Question: My code is almost working, with one issue that I'm having a hard time fixing. Here is some code that I have simplified.
'''
<?php for($counter = 0; $counter < 5; $counter++)
{
?>
<button type="button" id="<?php echo 'change_button_label_' . $counter?>" data-toggle="collapse" data-target="<?php echo '#button_number_' . $counter?>" class="btn btn-warning"><span class="glyphicon glyphicon-chevron-down"></span>Expand</button>
<div id="<?php echo 'button_number_' . $counter?>" class="collapse">
This gets collapsed #<?php echo "$counter"; ?>
</div>
<script>
$('<?php echo "#change_button_label_" . $counter?>').click(function () {
if($('button span').hasClass('glyphicon-chevron-up'))
{
$('<?php echo "#change_button_label_" . $counter?>').html('<span class="glyphicon glyphicon-chevron-down"></span>Expand');
}
else
{
$('<?php echo "#change_button_label_" . $counter?>').html('<span class="glyphicon glyphicon-chevron-up"></span>Collapse');
}
});
</script>
<?php
}
?>
'''
If I try to click 1 or more buttons, they work in the sense that each will expand/collapse and reveal/hide its relevant content as expected.
However, only the 1st button that is clicked (and it doesn't matter which one is clicked 1st) will have its text and glyphicon changed from "expand" to "collapse." All of the other buttons will continue to say "expand" regardless of if they are actually expanded or collapsed.
I'm hoping someone can help me figure out how to fix it so that the other buttons will toggle their text correctly when they are clicked. I don't mind gutting my attempted code above if needed.
Actual output:

Expected output:
The text on each button should look like the first one after they've been clicked. The expand/collapse feature is already working for each button.
Generated HTML/CSS output:
<URL>
Thank you in advance!
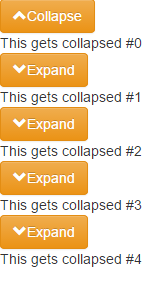
Answer: Take your script block out of the PHP for loop and bind to the button element itself, rather than the button ID:
'''
<?php for($counter = 0; $counter < 5; $counter++)
{
?>
<button type="button" class="btn btn-danger" id="<?php echo 'change_button_label_' . $counter ?>">DISLIKES<span class="glyphicon glyphicon-thumbs-down"></span></button>
<?php
}
?>
<script>
$(document).ready(function(){
$('button').click(function() {
var $button = $(this),
test = $button.text() === 'DISLIKES';
if(test)
{
$button.text('LIKE');
test=false;
}
else
{
$button.text('DISLIKES');
test=true;
}
});
});
</script>
'''
This is pretty basic and will just change the button text. To toggle the icon as well you'd just need to do something like:
'''
$button.addClass('like-class');
'''
or
'''
$button.removeClass('dislike-class');
'''
In the appropriate 'if' block
Check out this <URL> to see it in action